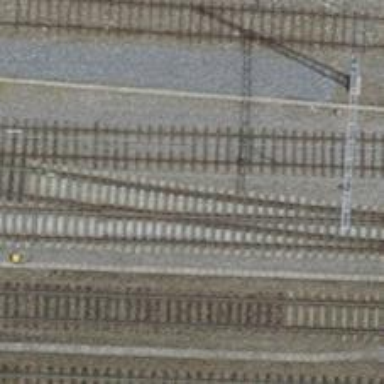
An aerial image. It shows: Railway siding with one electrified track and contact line for powering the train.